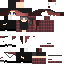
A female human skin with medium skin, wearing brown long hair dressed in a blue hoodie and black pants, featuring a closed mouth.